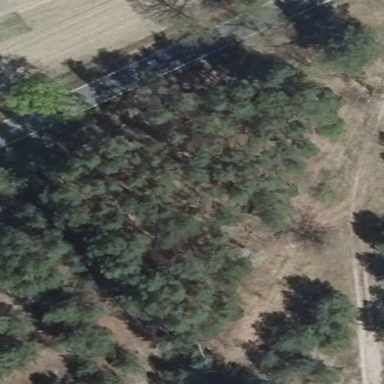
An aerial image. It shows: Forest with broadleaved trees that are deciduous.